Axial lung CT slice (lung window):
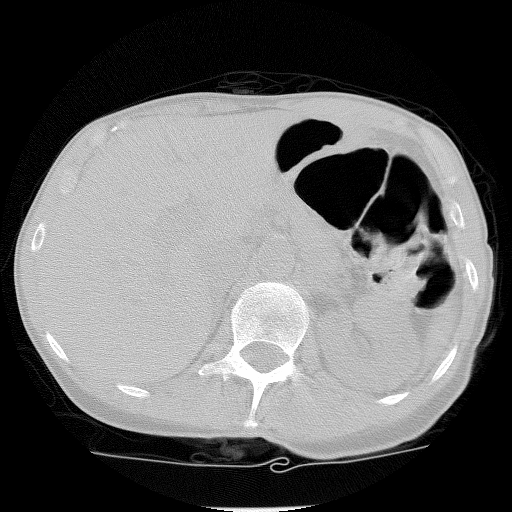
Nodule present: no